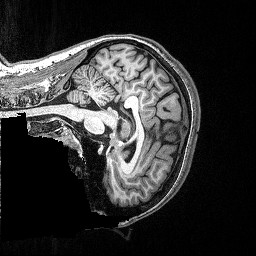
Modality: T1w
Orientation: sagittal
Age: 31
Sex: female
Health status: ill
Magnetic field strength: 3 T
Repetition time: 2.53 s
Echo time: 0.00331 s